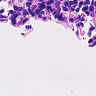
Metastatic tissue present: no